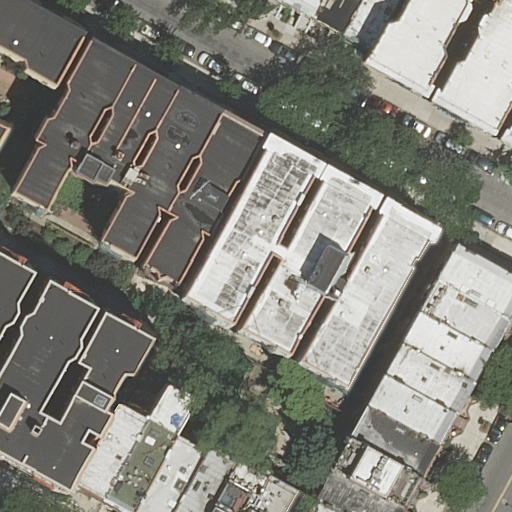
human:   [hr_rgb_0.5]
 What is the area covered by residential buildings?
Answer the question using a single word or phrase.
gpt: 5478m2

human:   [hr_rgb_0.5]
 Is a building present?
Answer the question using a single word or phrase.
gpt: yes

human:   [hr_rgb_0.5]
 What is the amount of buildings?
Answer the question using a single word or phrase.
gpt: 29

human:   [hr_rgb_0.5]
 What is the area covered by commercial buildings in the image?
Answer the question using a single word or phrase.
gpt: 0m2

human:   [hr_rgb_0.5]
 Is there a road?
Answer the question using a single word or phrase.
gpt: yes

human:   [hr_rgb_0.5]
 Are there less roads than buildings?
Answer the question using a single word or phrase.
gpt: yes

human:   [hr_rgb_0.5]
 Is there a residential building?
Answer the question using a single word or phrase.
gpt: yes

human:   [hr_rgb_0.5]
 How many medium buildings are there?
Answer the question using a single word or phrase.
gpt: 17

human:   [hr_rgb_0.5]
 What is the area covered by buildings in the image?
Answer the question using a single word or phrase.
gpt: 5478m2

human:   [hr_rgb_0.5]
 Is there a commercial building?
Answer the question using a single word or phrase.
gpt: no

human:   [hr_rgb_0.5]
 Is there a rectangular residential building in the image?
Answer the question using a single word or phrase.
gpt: yes

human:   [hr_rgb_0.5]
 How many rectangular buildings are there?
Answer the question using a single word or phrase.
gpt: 20

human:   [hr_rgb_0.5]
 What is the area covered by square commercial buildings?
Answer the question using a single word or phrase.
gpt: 0m2

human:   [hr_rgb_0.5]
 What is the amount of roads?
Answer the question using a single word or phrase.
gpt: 2

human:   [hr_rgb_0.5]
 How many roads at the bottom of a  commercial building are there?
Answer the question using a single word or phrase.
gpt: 0

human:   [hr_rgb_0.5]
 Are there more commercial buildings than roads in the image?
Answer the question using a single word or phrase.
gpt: no

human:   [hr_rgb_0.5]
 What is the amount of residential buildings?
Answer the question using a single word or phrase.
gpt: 29

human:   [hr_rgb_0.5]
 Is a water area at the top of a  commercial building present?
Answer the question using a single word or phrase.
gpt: no

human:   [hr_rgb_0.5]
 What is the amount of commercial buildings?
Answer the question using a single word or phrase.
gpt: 0

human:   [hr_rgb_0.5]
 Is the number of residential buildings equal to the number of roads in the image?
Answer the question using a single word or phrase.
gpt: no

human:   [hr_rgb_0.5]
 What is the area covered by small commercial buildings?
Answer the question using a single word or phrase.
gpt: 0m2

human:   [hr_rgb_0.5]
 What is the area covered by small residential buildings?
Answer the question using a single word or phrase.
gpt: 547m2

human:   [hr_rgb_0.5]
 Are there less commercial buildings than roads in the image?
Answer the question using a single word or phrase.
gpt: yes

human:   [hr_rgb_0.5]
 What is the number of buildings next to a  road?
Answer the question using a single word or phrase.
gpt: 29

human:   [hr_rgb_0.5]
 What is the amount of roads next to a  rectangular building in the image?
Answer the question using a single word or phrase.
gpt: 2

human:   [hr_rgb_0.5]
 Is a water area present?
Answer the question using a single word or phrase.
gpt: no

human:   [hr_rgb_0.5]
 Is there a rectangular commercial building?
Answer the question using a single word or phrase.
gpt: no

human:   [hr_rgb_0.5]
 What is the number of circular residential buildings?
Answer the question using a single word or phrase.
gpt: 0

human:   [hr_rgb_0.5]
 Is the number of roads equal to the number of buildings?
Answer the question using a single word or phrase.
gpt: no

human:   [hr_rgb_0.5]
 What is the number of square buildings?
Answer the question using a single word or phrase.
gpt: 0

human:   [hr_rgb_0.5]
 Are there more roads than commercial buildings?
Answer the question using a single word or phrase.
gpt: yes

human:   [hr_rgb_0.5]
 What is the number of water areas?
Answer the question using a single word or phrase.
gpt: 0

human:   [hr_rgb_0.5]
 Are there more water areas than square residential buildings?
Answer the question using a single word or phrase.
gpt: no

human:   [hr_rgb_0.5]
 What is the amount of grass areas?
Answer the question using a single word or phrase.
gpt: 0

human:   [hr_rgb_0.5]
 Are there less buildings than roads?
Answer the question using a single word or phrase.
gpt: no

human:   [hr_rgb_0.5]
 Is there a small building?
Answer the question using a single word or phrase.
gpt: yes

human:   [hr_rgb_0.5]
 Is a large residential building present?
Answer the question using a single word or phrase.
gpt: yes

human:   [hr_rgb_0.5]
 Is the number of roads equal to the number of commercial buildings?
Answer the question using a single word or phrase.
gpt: no

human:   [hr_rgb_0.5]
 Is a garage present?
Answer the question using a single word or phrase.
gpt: no

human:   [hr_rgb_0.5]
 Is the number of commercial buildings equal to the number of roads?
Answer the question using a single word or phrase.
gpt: no

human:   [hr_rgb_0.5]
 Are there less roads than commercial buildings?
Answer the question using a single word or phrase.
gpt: no

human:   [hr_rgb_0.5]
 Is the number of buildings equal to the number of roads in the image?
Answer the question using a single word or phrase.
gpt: no

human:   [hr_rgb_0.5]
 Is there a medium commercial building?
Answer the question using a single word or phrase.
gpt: no

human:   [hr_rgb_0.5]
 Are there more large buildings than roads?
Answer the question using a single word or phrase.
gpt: no

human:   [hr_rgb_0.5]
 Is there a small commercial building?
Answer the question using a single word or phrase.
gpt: no

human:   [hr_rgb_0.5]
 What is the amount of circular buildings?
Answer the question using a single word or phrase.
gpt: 0

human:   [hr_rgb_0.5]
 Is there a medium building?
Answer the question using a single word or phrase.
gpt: yes

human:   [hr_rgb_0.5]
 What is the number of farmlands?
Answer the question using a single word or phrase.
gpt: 0

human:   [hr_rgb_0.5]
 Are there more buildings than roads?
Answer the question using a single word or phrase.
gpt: yes

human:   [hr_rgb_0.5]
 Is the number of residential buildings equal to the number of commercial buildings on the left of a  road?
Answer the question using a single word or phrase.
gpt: no

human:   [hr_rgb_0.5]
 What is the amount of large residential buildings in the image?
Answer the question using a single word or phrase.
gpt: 2

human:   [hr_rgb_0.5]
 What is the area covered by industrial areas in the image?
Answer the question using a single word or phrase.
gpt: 0m2

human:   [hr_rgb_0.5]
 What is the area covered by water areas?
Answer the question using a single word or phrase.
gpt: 0m2

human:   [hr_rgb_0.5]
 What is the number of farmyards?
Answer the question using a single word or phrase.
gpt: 0

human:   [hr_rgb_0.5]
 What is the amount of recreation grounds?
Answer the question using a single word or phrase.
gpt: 0

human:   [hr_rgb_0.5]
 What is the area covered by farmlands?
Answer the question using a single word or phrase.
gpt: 0m2

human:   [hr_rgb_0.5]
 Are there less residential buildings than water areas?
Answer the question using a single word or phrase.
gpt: no

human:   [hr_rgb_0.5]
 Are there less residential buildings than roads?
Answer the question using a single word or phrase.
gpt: no

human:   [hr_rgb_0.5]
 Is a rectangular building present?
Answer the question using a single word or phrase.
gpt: yes

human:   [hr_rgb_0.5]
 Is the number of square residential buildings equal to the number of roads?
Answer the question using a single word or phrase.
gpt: no

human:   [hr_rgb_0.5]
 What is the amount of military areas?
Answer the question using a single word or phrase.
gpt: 0

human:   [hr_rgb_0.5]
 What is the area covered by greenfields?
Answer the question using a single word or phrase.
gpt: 0m2

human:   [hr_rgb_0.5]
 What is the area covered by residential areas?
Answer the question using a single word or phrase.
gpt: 0m2

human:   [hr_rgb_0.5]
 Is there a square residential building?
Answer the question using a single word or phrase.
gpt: no